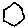
Label: hexagon